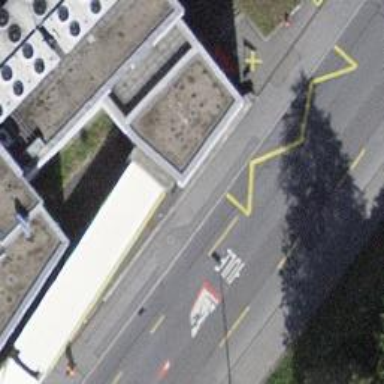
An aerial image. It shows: Platform for public transport is situated by the road.